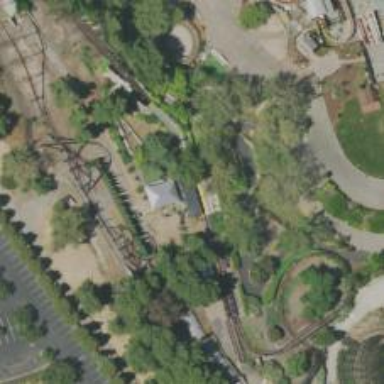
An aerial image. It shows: Thrilling roller coaster attraction.